Current action and preconditions to check: trajectory_clear

Your task: For each precondition in the list above, predict whether it will hold at this action.

Consider the current scene as observed from the mobile robot's camera, and analyze the predicted future states of all dynamic agents (e.g., people, animals, vehicles, or any moving entities) within the NEXT SECOND.

IMPORTANT: Only answer "very likely" if you are absolutely certain—based on strong, clear evidence—that a dynamic agent will violate the precondition in the predicted future state. Do NOT answer "very likely" for unlikely, ambiguous, or low-probability risks.

Ask yourself for each precondition: Is there a high probability, with clear and convincing evidence, that the predicted future states of any dynamic agent will interfere with the predicted future state of the currently executing action within the NEXT SECOND, causing that precondition to fail?

Assess the risk level based on these predictions. Use "likely" or "very likely" if motions create a clear risk of interference.

Use "neutral" or "improbable" if agents are nearby but their predicted paths are clearly diverging or non-conflicting.

Failure Risk Categories: "very improbable", "improbable", "neutral", "likely", "very likely"

Answer Format: Output ONLY the probability_of_failure value from these categories: "very improbable", "improbable", "neutral", "likely", "very likely"

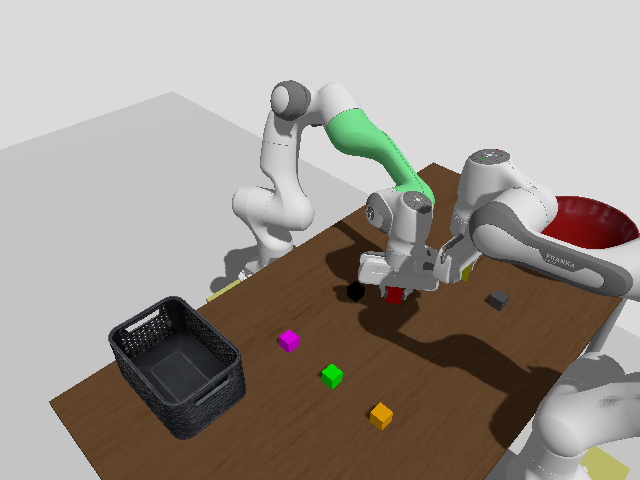

Answer: neutral